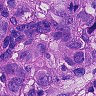
Metastatic tissue present: yes